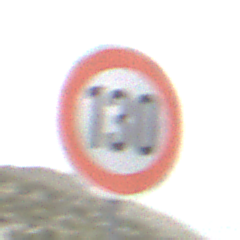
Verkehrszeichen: Geschwindigkeit130
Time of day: Midday
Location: Outdoor (Nature)
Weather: Overcast
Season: NotSpecified
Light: Natural